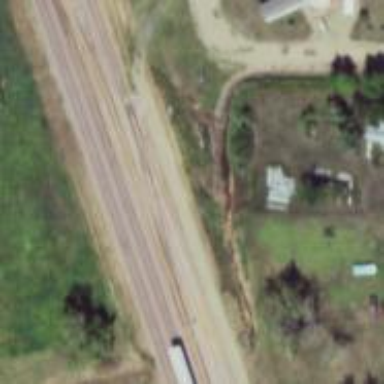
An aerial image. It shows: Railway siding with rails.